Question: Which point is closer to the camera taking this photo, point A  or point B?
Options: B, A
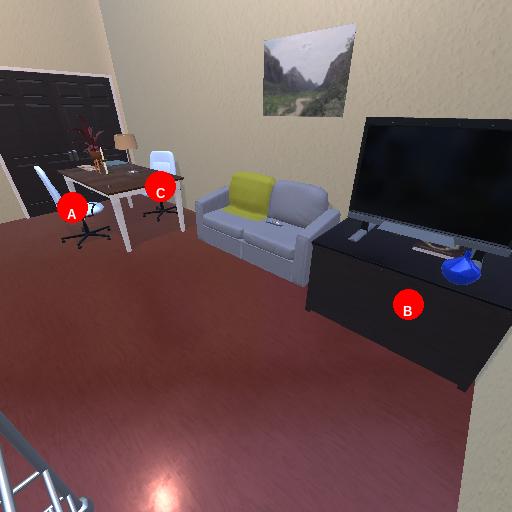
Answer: B